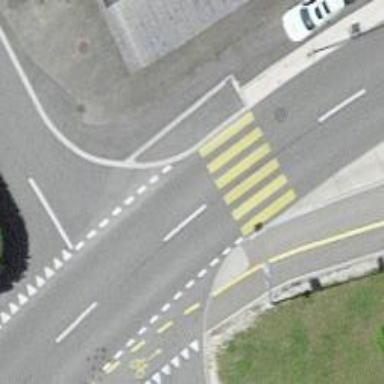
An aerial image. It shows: Marked crossing on the road.